Field crop: maize
Growth stage: 2
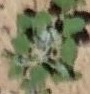
Species: chenopodium